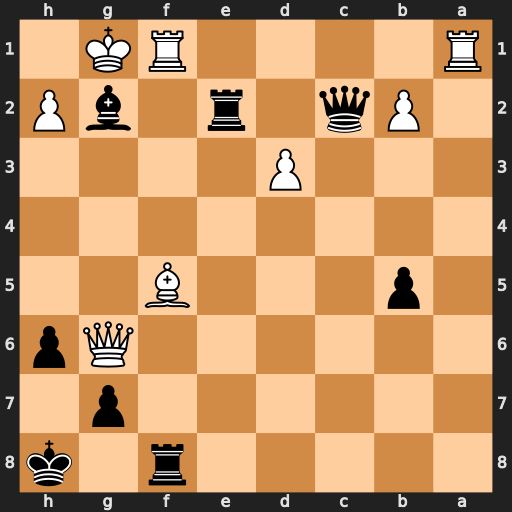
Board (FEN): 5r1k/6p1/6Qp/1p3B2/8/3P4/1Pq1r1bP/R4RK1
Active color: b
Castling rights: -
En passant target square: -
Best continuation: Qc5+ d4 Qxd4+ Rf2 Qxf2#